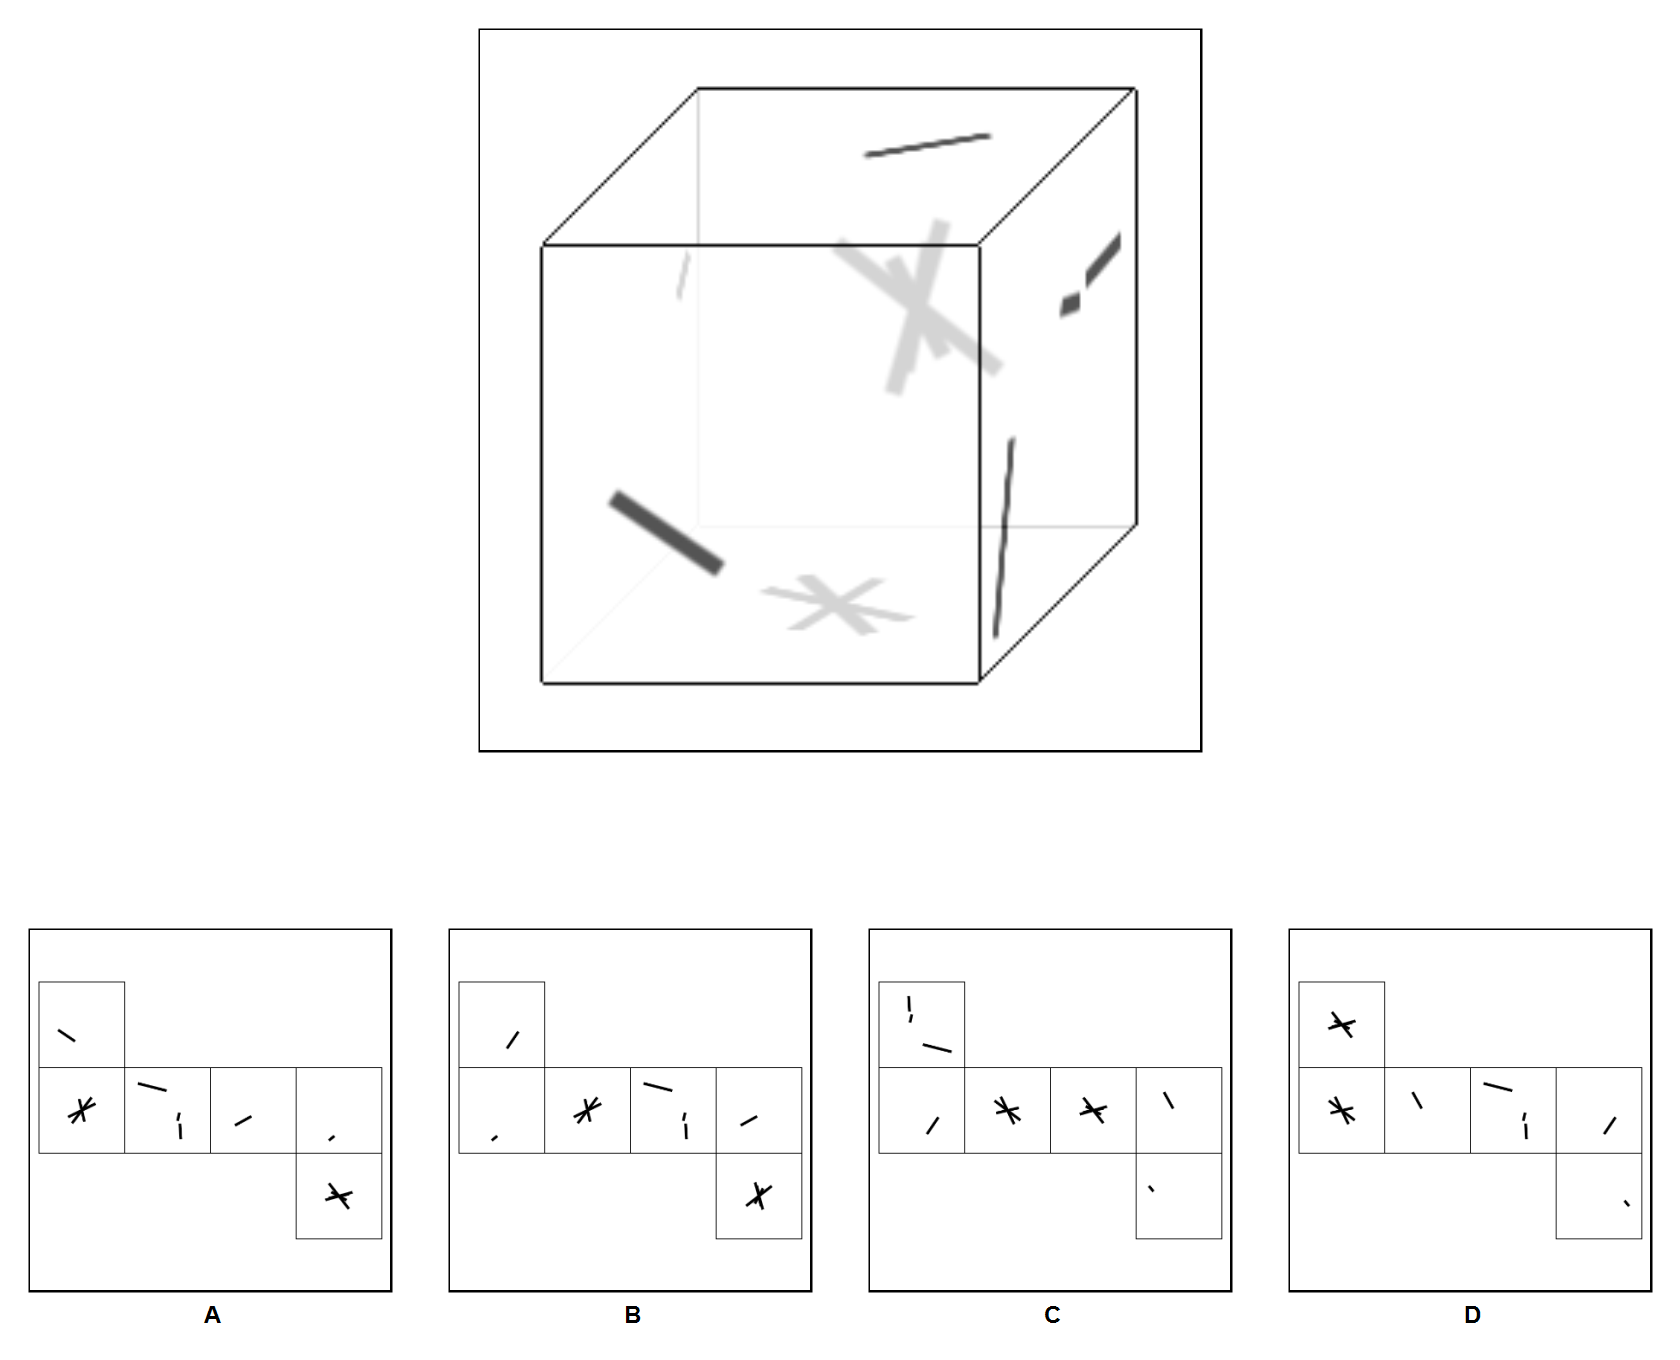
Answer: D